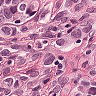
Metastatic tissue present: yes